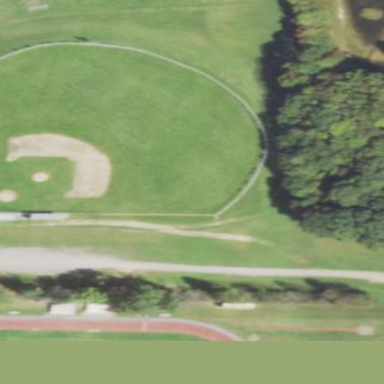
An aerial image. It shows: Baseball pitch for leisure land.